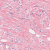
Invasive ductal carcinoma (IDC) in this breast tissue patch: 1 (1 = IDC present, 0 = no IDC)